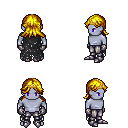
a pixel art fantasy rpg character, male body template, dark elf, purple skin, black tattered cape, metal pants, blonde loose hair, gold tiara, metal gloves, metal boots, four views (front, back, left, right), 2x2 character sprite sheet, small pixel art, hard edges, no anti-aliasing